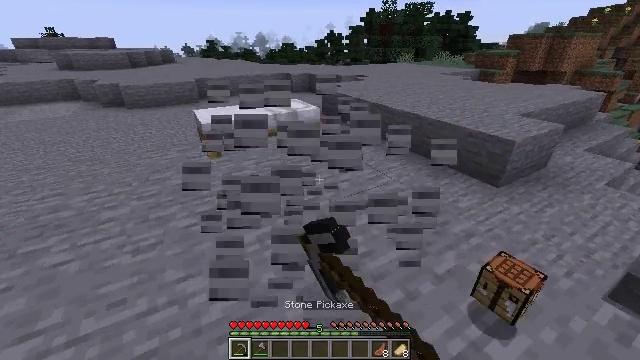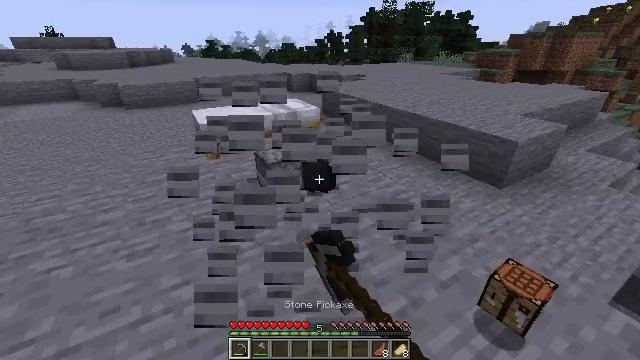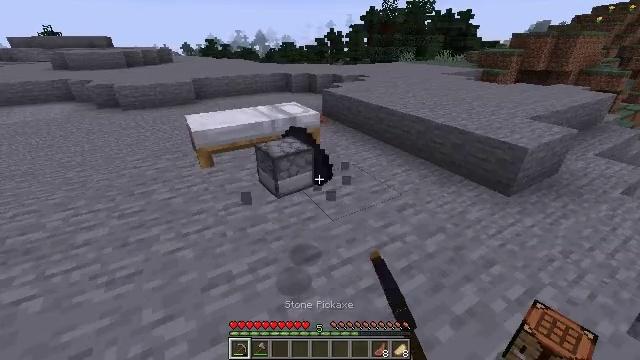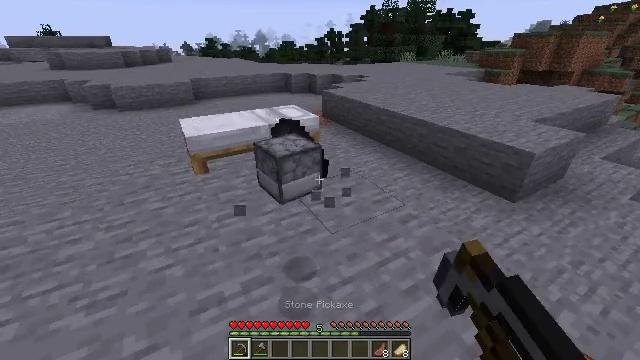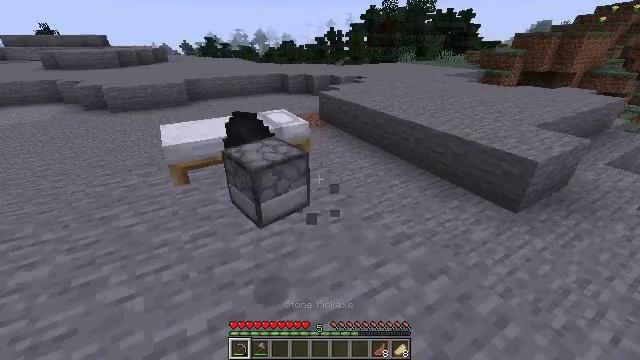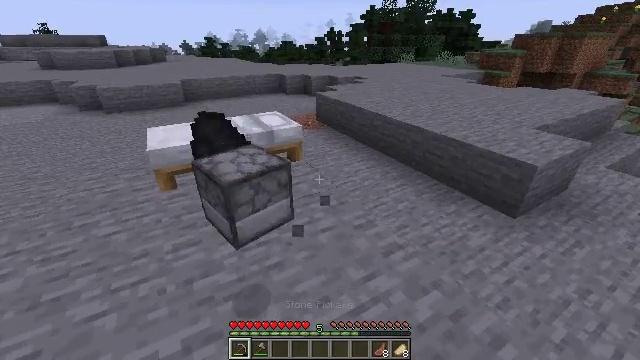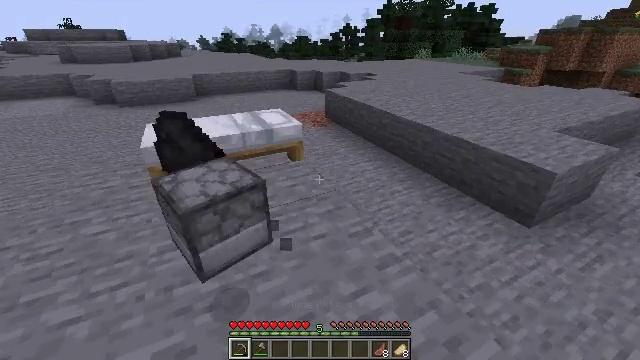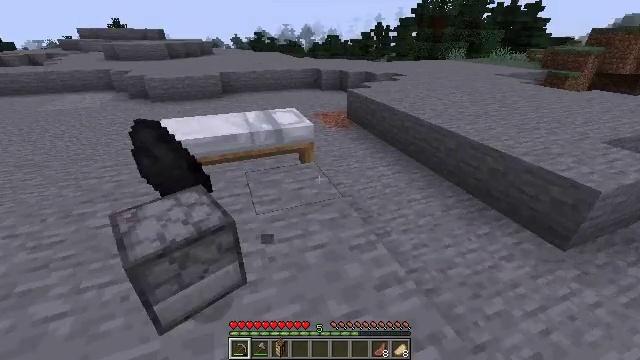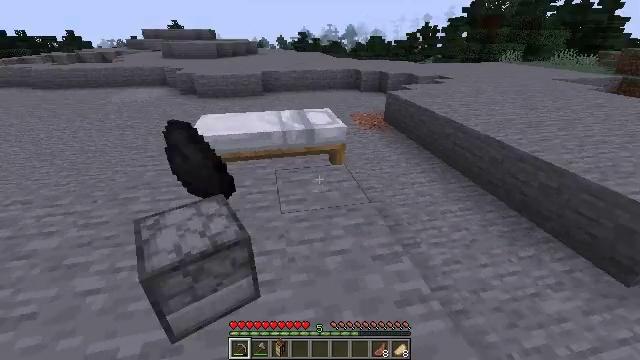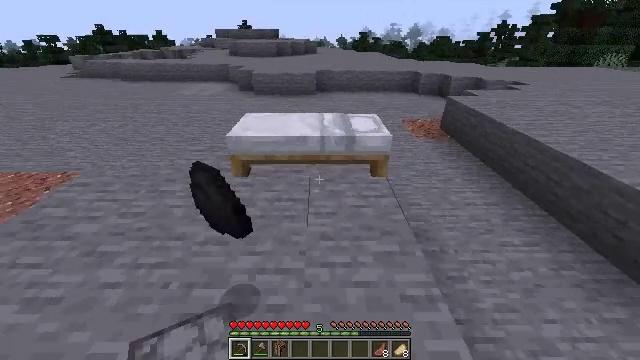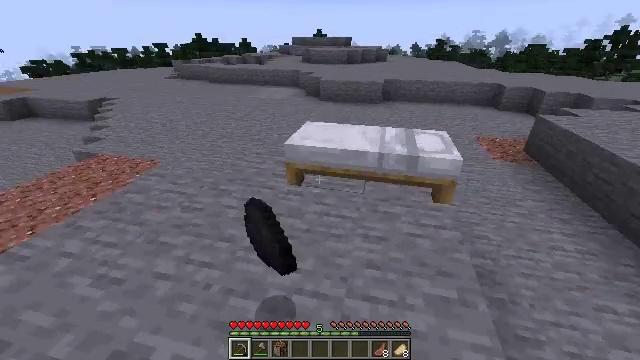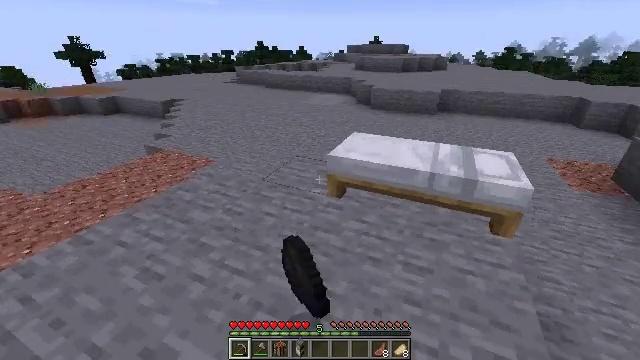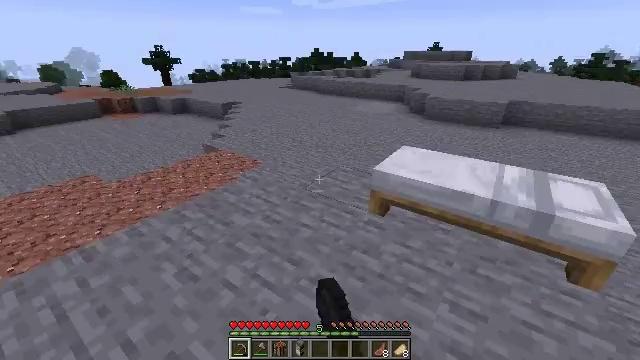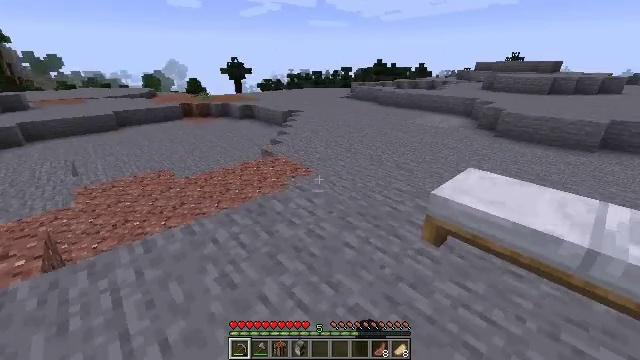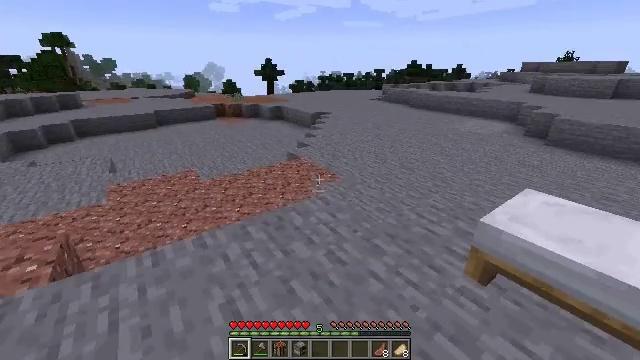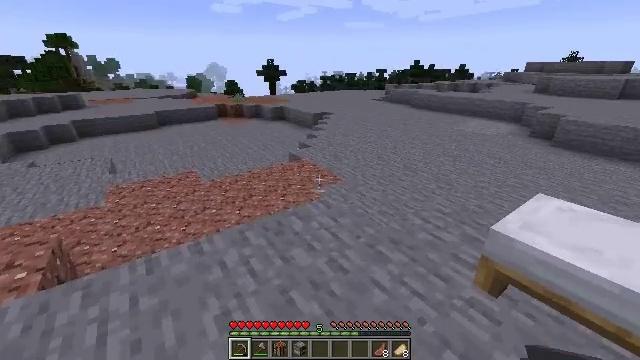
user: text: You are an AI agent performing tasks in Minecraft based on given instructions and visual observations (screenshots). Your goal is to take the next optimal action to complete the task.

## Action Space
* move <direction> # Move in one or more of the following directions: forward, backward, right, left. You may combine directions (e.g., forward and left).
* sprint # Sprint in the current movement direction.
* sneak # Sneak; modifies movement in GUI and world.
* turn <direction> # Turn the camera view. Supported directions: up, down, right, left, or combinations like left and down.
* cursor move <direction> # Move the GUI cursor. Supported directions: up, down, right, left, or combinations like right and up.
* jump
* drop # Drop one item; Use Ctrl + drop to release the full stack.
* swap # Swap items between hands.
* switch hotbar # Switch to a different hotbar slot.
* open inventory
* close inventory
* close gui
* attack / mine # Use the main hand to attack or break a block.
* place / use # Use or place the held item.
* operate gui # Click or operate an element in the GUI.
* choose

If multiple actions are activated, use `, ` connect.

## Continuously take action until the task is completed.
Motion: motion action
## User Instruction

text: Attack the white bed to collect it.
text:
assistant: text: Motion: move forward, attack / mine
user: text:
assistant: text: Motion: move forward, attack / mine
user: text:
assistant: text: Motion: move forward and move right
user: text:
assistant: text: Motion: move forward and move right
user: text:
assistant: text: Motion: move forward and move right
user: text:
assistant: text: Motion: move forward and move right, turn left
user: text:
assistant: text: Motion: move forward and move right, turn left
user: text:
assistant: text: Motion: move forward, turn left
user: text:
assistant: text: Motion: move forward, turn left
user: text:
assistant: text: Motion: move forward, turn left and up
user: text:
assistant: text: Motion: move forward, turn left and up
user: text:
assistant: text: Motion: move forward, turn left and up
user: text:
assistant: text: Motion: move forward, turn left and up
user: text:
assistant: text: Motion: move forward, turn left
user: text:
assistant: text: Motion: move forward
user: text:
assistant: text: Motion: move forward
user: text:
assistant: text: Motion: move forward
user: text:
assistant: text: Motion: turn down, open inventory
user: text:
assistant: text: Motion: open inventory
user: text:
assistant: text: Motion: cursor move left and down, open inventory
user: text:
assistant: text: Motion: cursor move left and down
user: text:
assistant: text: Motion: cursor move down
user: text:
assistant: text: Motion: no_op
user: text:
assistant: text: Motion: no_op
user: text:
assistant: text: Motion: cursor move down
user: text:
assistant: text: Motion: no_op
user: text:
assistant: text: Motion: no_op
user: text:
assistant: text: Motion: no_op
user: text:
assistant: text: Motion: operate gui
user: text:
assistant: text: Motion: operate gui